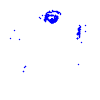
Particle: kaon